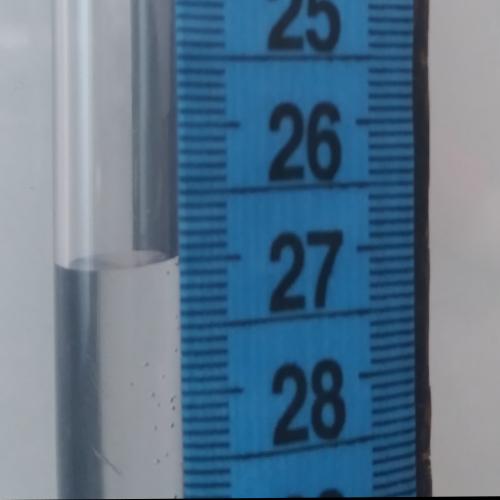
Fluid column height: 27.0 cm